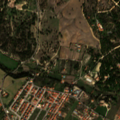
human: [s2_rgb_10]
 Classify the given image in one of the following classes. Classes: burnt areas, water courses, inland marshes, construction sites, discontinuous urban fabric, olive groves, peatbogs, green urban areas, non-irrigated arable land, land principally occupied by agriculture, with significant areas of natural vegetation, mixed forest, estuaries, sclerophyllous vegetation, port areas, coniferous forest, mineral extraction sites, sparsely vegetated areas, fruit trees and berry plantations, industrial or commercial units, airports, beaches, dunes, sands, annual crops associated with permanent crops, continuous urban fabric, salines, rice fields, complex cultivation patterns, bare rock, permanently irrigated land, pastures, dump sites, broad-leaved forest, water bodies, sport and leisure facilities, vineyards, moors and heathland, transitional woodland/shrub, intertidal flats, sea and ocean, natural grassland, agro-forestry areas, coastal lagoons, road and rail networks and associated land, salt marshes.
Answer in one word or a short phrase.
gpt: discontinuous urban fabric, complex cultivation patterns, broad-leaved forest, mixed forest, transitional woodland/shrub